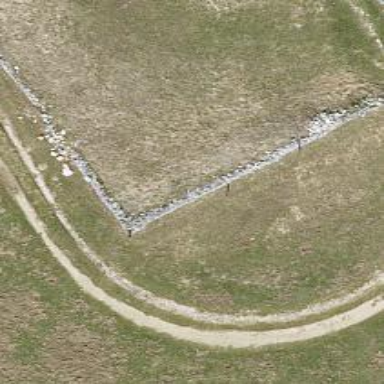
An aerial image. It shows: Wall is shown in the image.